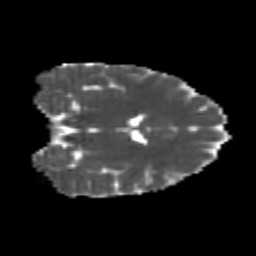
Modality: MD
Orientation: coronal
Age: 24
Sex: female
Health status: healthy
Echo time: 0.074 s